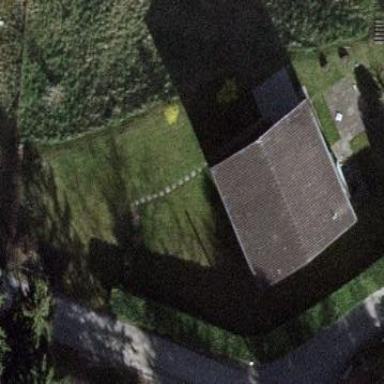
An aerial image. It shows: Building with gabled roof.